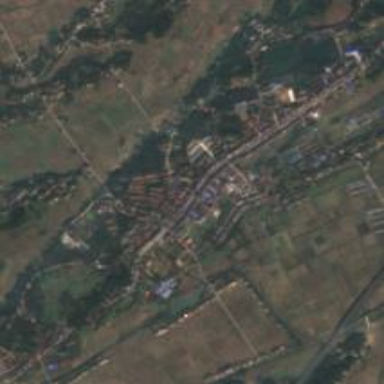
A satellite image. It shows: Ethnic township within town.